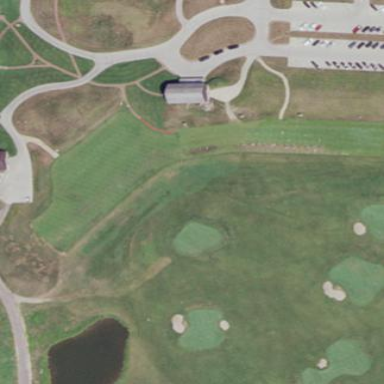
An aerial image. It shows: Golf tee on grassy land.